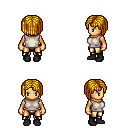
a pixel art fantasy rpg character, female body template, human, tanned skin, white sleeveless shirt, gold greaves, blonde pageboy hairstyle, black shoes, four views (front, back, left, right), 2x2 character sprite sheet, small pixel art, hard edges, no anti-aliasing